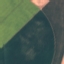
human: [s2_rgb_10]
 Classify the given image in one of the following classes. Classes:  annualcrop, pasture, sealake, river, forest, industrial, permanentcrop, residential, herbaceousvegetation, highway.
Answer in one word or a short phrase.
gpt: AnnualCrop